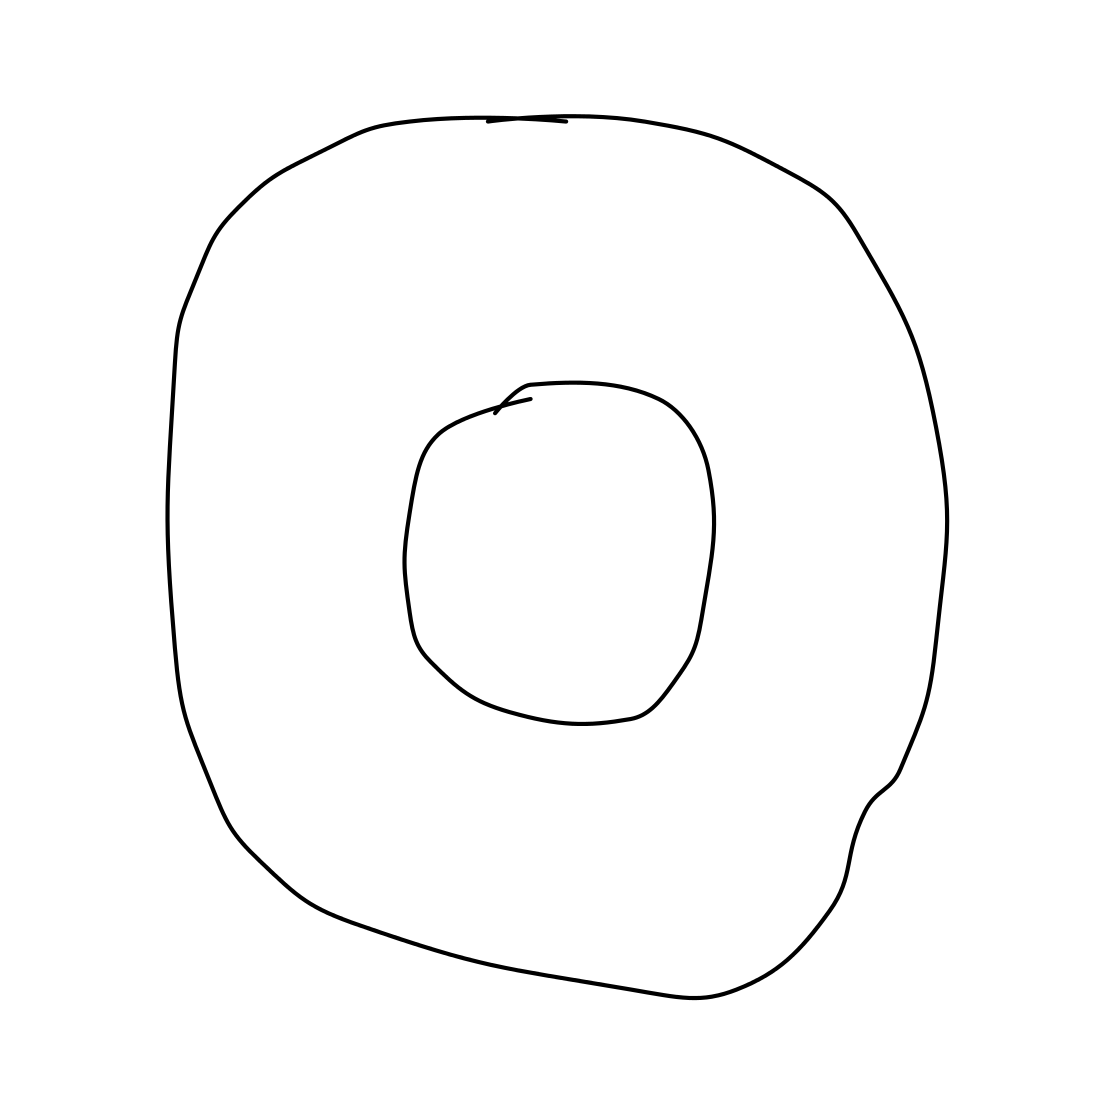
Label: donut